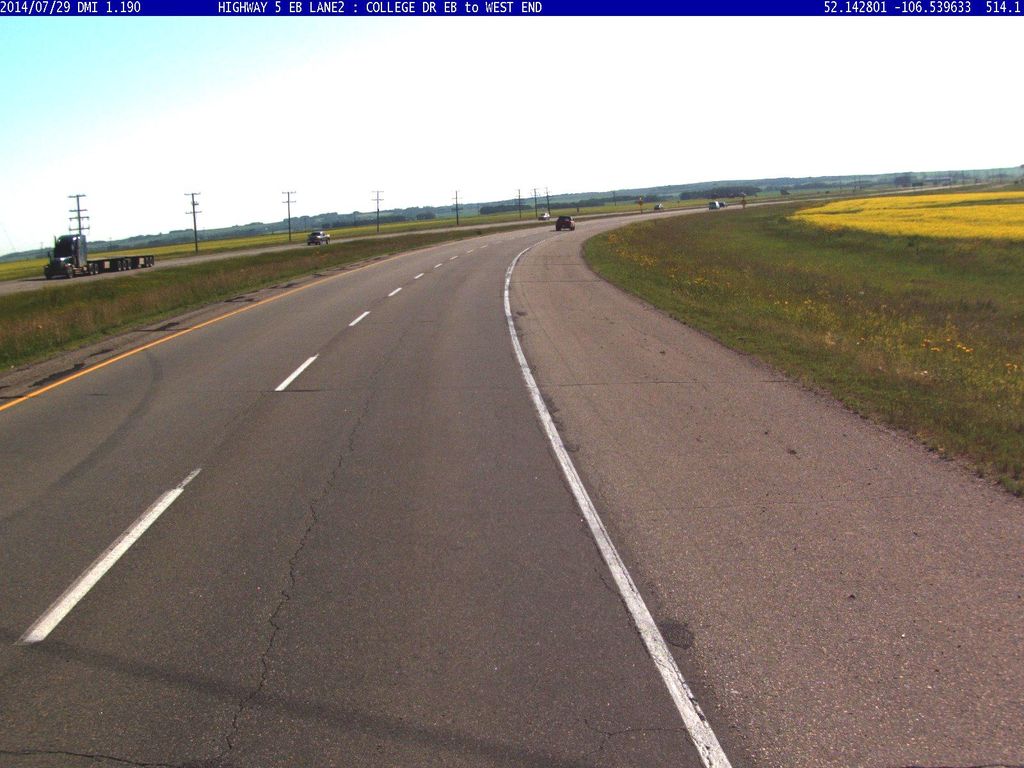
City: saskatoon